You are looking at a signal-to-image encoding: consecutive vibration samples arranged as the rows of a grayscale square. Diagnose the bearing from this image, choosing from: normal, inner_race, outer_race, ball.
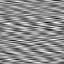
Answer: ball